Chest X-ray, PA view. Patient: 25 years old, sex F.
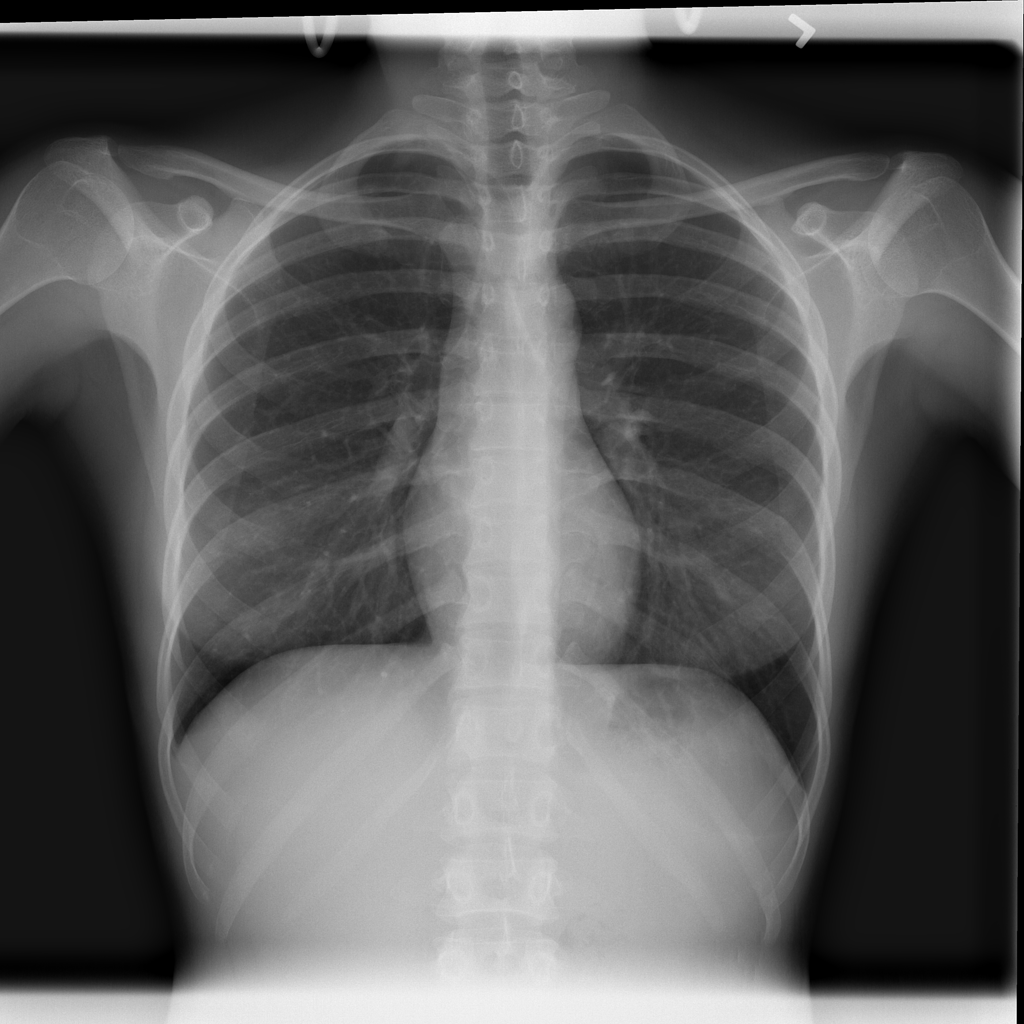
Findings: No Finding